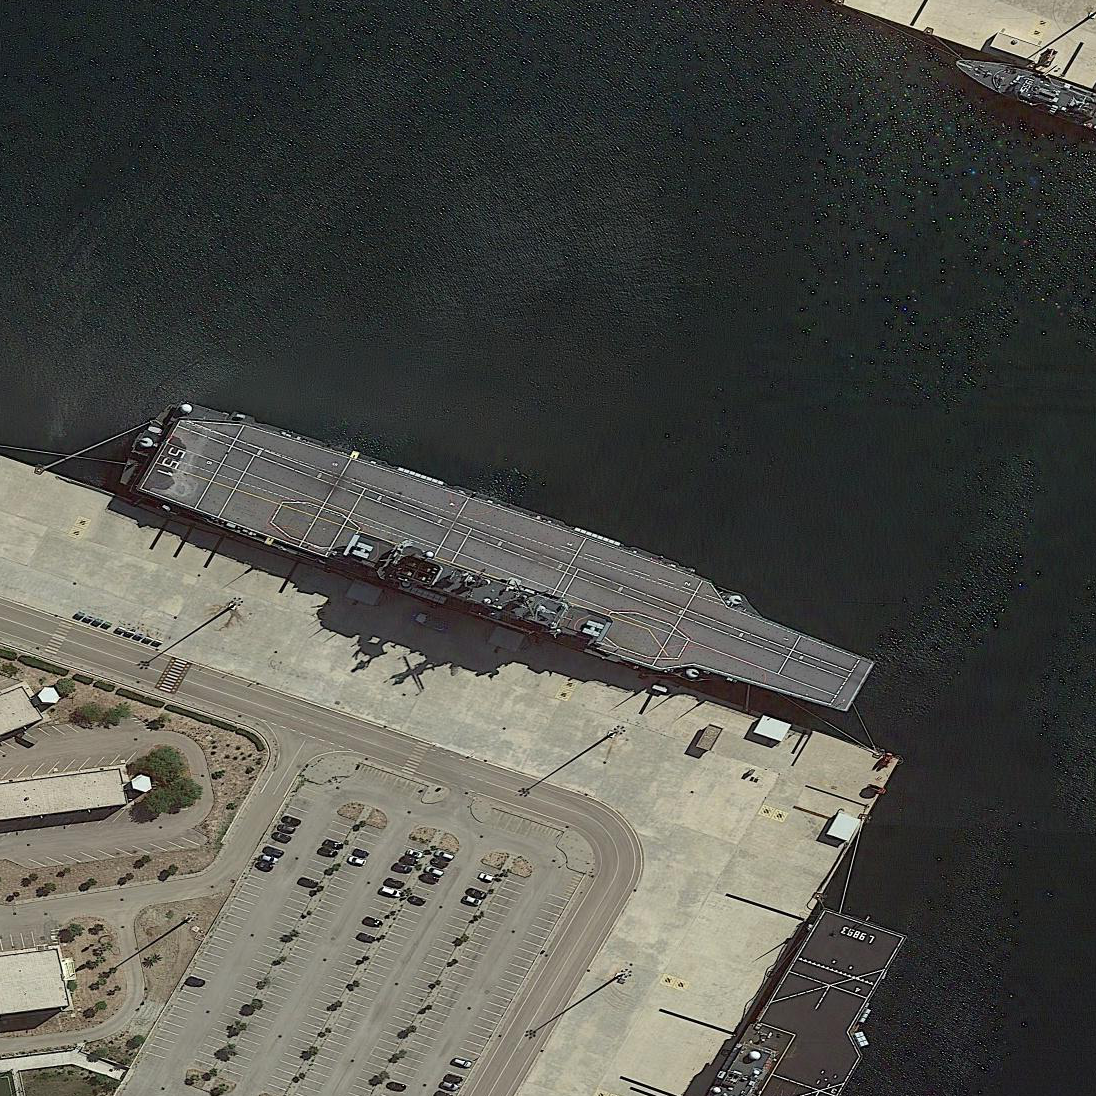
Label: aircraft_carrier